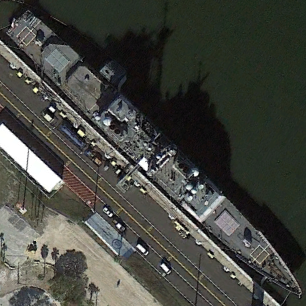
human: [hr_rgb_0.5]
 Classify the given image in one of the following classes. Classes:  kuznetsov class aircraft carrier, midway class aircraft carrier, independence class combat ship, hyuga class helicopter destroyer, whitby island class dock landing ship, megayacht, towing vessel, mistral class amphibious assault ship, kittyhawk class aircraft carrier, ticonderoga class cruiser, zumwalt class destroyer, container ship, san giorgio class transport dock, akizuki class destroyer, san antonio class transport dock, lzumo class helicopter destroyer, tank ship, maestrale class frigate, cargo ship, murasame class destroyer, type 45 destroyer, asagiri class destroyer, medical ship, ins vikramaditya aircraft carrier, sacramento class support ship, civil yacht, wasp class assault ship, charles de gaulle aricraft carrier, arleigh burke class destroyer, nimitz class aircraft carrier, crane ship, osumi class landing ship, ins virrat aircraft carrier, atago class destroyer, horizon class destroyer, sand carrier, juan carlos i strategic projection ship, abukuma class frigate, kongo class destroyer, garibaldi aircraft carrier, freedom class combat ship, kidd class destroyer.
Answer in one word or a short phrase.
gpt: Ticonderoga class cruiser